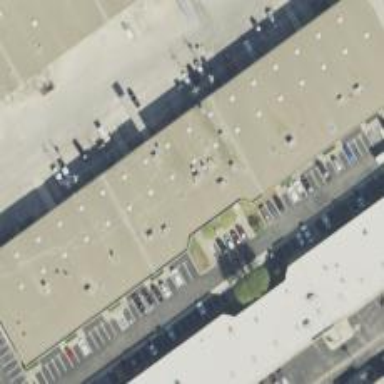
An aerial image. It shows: Warehouse.